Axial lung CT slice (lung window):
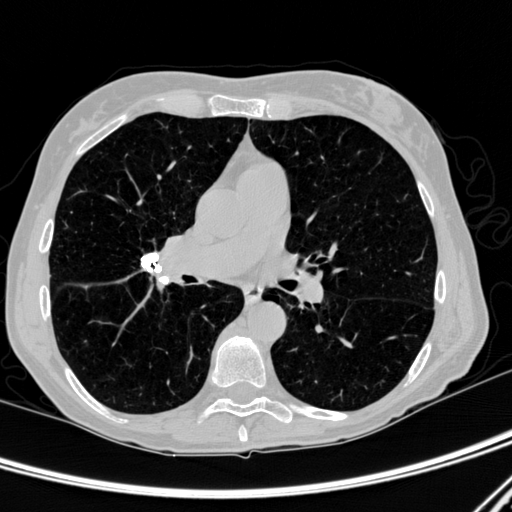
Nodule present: no